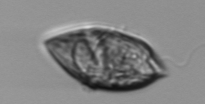
Label: Gyrodinium